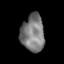
Tissue: lung
Cell type: Epithelial cells
Senescence score: 0.1238
Nuclear area (px): 851
Mean DAPI intensity: 122.028